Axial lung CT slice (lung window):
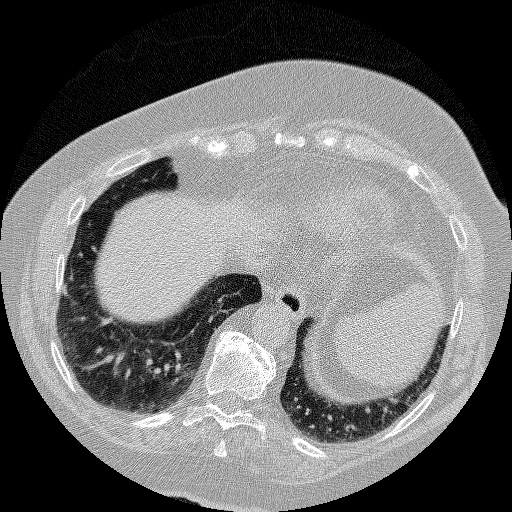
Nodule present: no